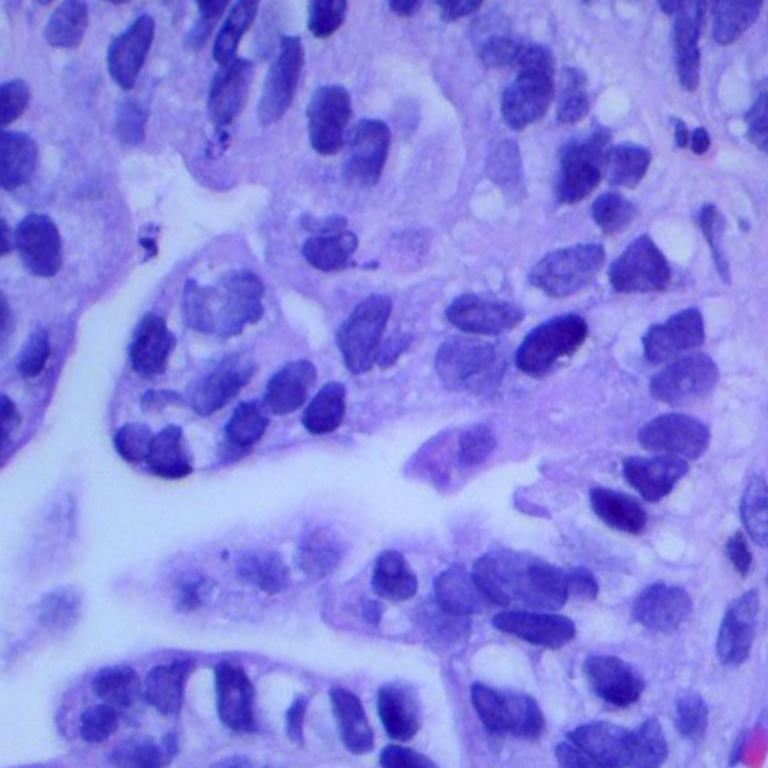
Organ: lung
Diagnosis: adenocarcinomas